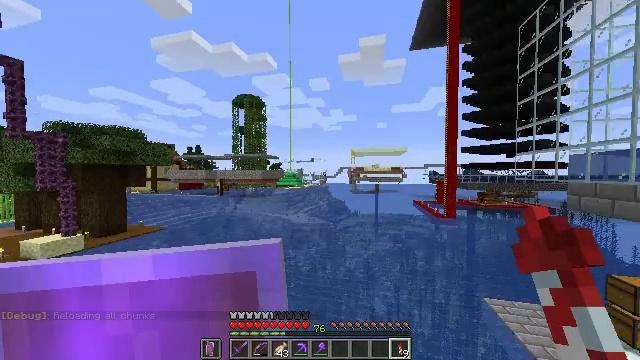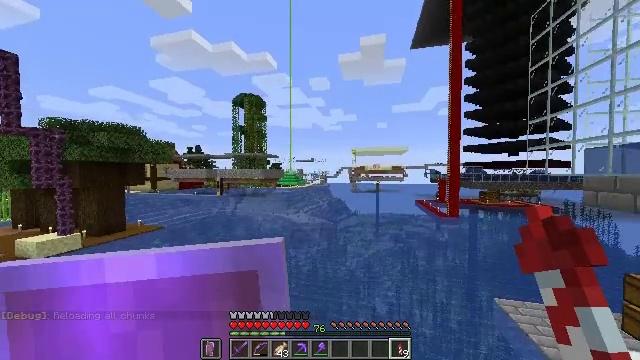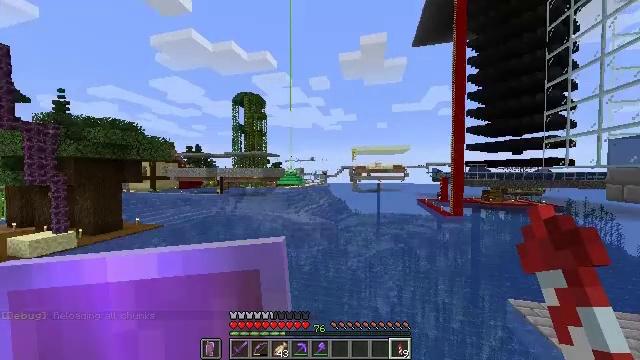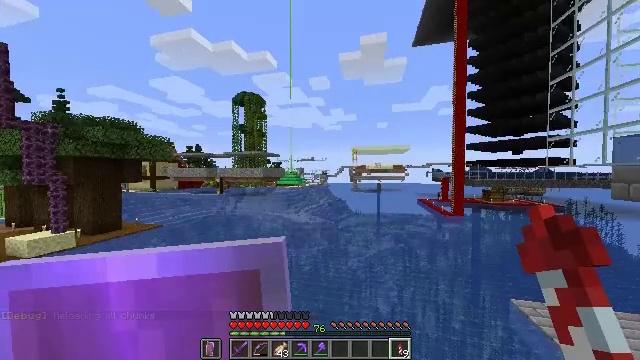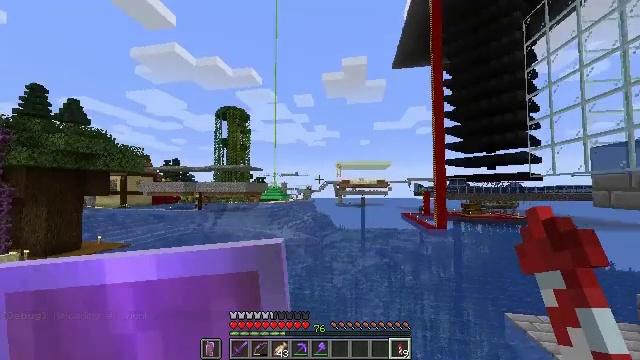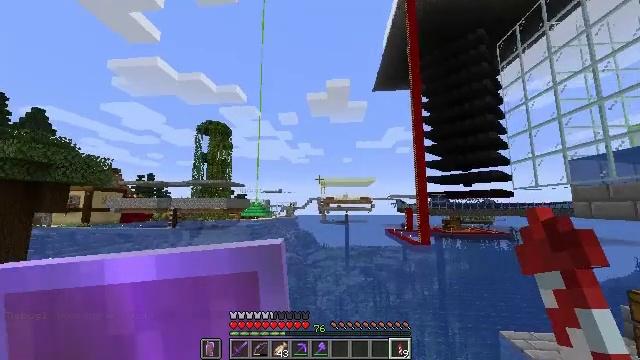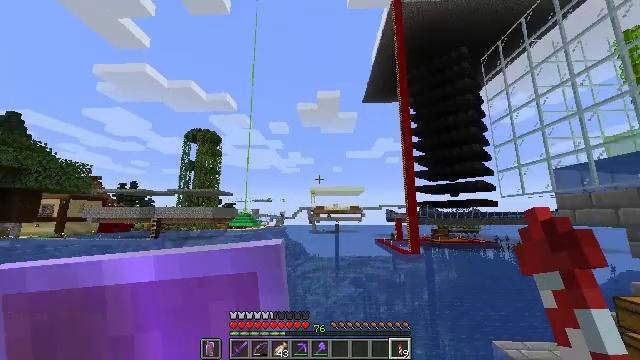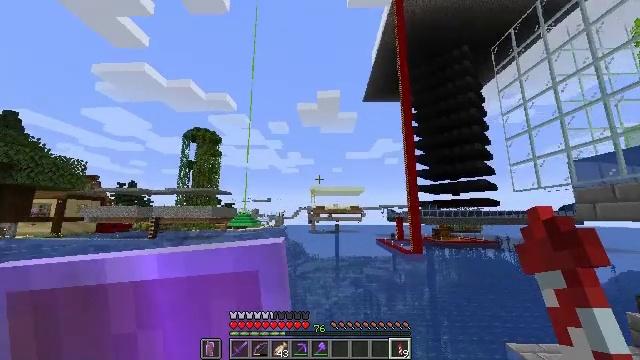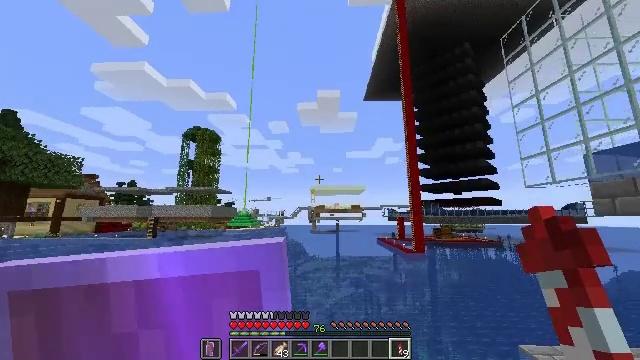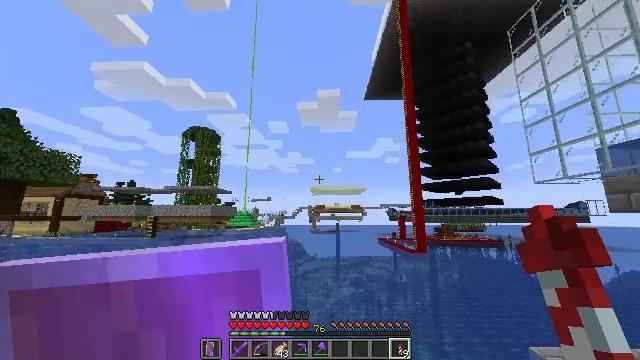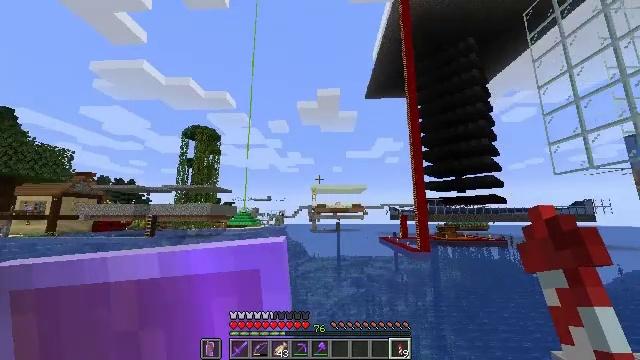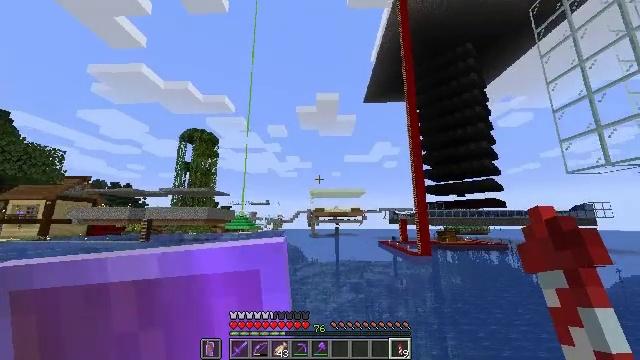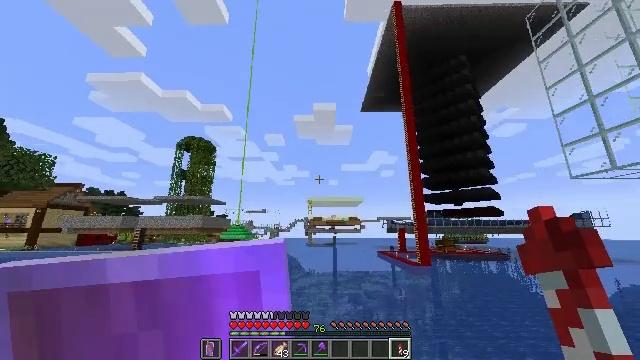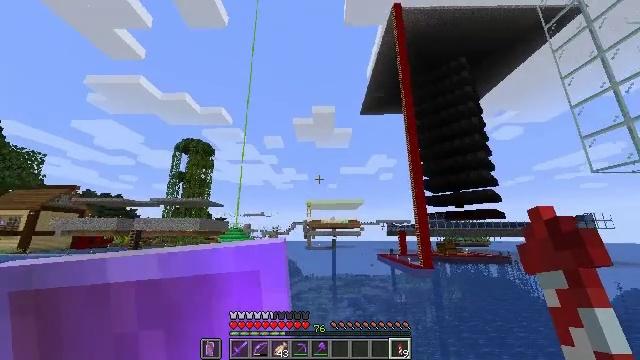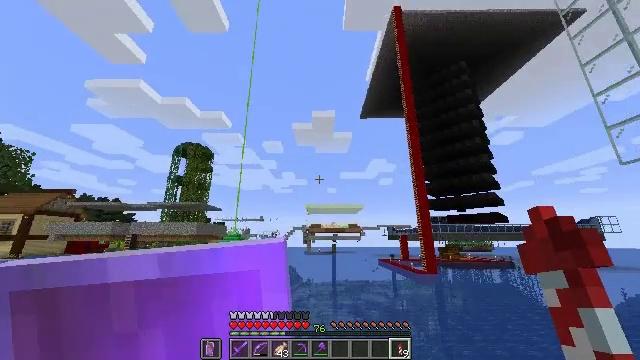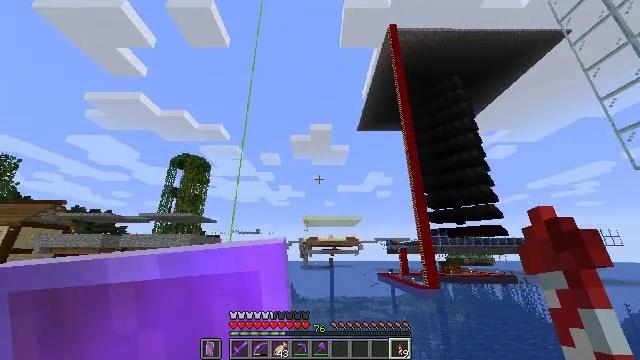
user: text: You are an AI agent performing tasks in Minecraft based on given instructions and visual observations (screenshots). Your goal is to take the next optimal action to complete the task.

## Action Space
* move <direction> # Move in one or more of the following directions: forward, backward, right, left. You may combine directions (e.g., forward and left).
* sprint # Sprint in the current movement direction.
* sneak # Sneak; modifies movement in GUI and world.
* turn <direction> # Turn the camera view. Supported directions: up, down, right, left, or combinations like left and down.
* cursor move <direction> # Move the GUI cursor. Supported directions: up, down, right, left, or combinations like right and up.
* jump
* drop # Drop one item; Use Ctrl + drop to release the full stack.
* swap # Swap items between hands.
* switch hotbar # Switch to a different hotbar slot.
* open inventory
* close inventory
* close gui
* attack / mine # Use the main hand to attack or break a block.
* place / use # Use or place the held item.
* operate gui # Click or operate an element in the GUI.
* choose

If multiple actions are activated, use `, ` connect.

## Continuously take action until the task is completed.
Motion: motion action
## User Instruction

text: Mine the jungle leaves to get saplings or sticks.
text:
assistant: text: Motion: move forward, sprint, jump
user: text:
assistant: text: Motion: move forward, sprint, jump
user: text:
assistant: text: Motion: move forward, sprint, jump
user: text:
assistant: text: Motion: move forward, sprint, turn right and up, jump
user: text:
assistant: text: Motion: move forward, sprint, turn right and up, jump
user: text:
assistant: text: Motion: move forward, sprint, turn right and up, jump
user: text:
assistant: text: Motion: move forward, sprint, jump
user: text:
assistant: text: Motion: move forward, sprint, jump
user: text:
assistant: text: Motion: move forward, sprint
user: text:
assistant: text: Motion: move forward, sprint
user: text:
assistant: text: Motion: move forward, sprint, turn up
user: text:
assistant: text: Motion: move forward, sprint, turn up
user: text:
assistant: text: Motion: move forward, sprint
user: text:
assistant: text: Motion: move forward, sprint, turn up
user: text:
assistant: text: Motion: move forward, sprint, turn up
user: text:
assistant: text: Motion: move forward, sprint, turn up
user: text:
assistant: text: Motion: move forward, sprint, turn up
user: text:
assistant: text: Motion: move forward, sprint, turn up
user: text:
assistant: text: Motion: move forward, sprint, turn up
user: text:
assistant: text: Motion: move forward, sprint, turn up
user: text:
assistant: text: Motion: move forward, sprint, turn up
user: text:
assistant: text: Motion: move forward, sprint, turn up
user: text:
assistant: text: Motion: move forward, sprint, turn up
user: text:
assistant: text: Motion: move forward, sprint, turn left and up
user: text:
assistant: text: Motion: move forward, sprint, turn left and up
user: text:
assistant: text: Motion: move forward, sprint, turn left and up
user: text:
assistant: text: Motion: move forward, sprint, turn left and up
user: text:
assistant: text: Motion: move forward, sprint, use / place
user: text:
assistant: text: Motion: move forward, sprint, use / place
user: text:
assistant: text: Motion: move forward, sprint, use / place